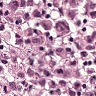
Metastatic tissue present: yes